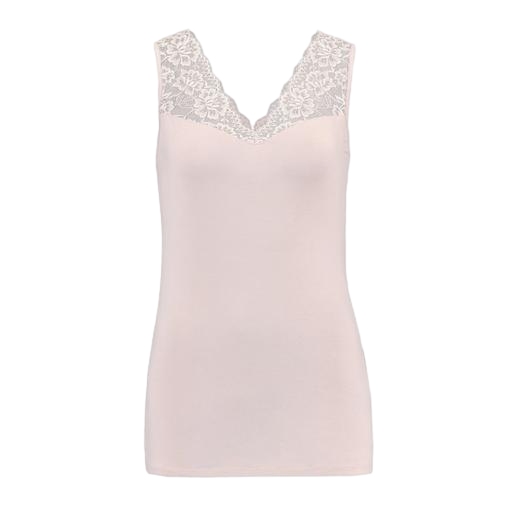
pink lace vest, pink lace-accented top, pink chemise embrace lace, white background